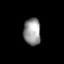
Tissue: prostate
Cell type: T cells
Senescence score: 0.3571
Nuclear area (px): 451
Mean DAPI intensity: 151.59